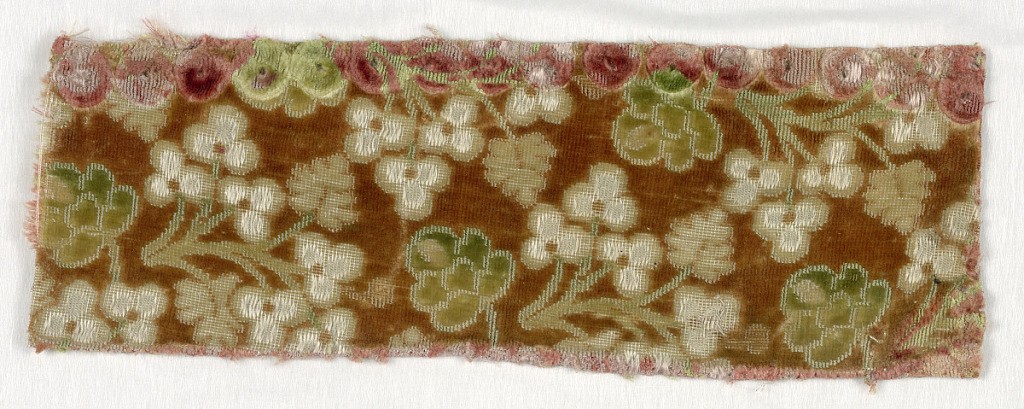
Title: Fragment
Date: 18th century
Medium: silk Technique: cut and uncut supplementary warp pile (velvet) in a satin foundation
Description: Fragment of cut and uncut velvet in a design of white flowers and green leaves against dark red cut velvet ground.